Question: I am running Android Studio and setting breakpoints, but on both of my IF...ELSE conditions, the code is not being executed. It seems to me that such a thing is impossible. Either the IF or the ELSE should be true... right?
The code is this:
'''
if (lastReading.isItTimeYet(Calendar.getInstance()))
{
lastReadingReturn = lastReading.SensorReadingChanges(z_value, chkOrient, inclination, rotation);
if (lastReadingReturn.isEmpty())
{
String EMPTY = "TRUE";
// DO NOTHING
}
else
{
int stopHERE = 0;
}
}
'''
lastReadingReturn is a string. It is getting a value from SensorReadingChanges just fine. I don't see any errors being thrown.
I put break points on both the 'String EMPTY = "TRUE";' line and the 'int stopHERE = 0;' line, but neither is hit. I can stop on the line before the if. But when I try to step into or step over the next line, the debugger jumps to the first line of code that is OUT of the If clause. In other words, it just skips it.
I have run it with both conditions (i.e. the string being checked is empty and the string being checked has a value) but it doesn't matter. Neither is hit.
Here is a screenshot of my Android Studio running in debugger:

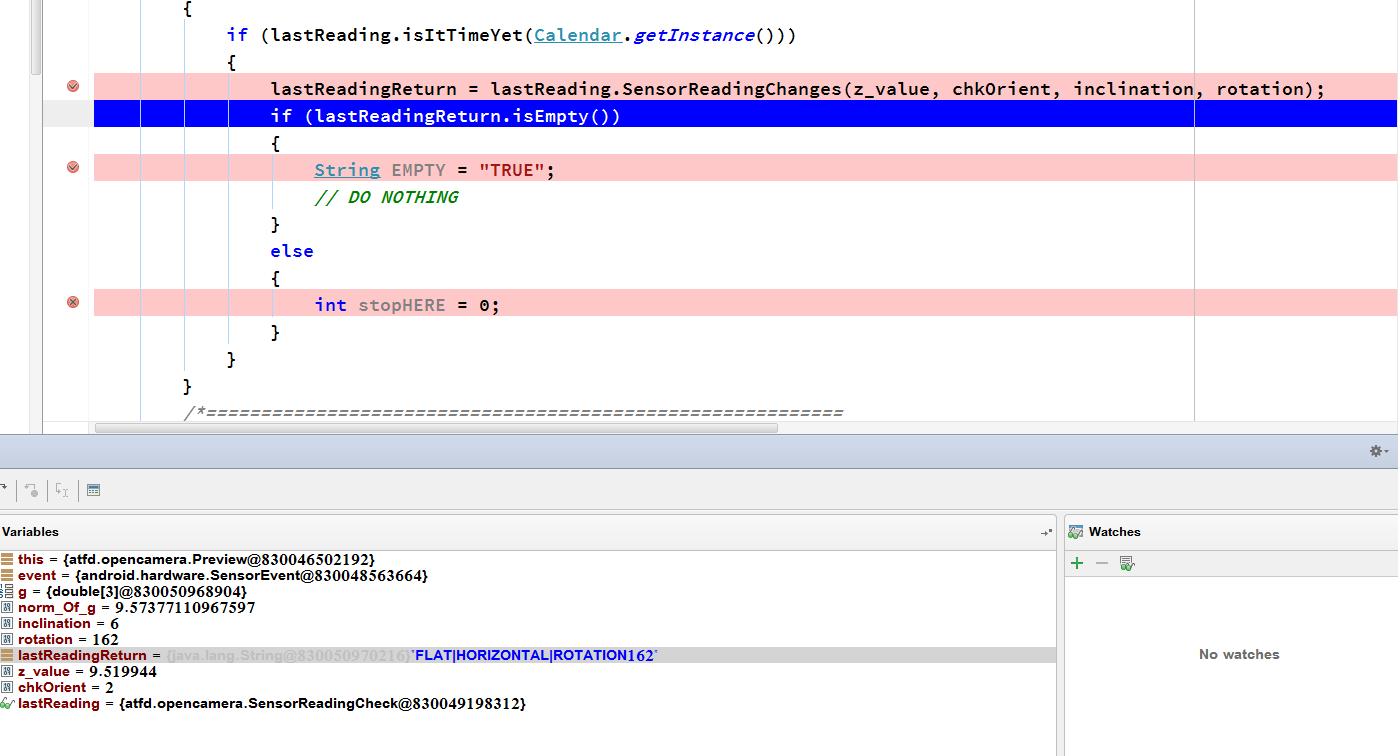
Answer: Both your if-block and your else-block contains code that is very likely to be removed by the compiler during optimization since they actually don't anything.
Try replacing them with something that actually does something like logging a message or move the declaration of 'EMPTY' and 'stopHERE' outside of their respective blocks.
'''
String EMPTY;
int stopHERE;
if (lastReading.isItTimeYet(Calendar.getInstance()))
{
lastReadingReturn = lastReading.SensorReadingChanges(z_value, chkOrient, inclination, rotation);
if (lastReadingReturn.isEmpty())
{
EMPTY = "TRUE";
// DO NOTHING
System.out.println("Doing nothing");
}
else
{
stopHERE = 0;
System.out.println("stopHERE set to zero");
}
}
'''
Edit: Since I'm not being believed I simulated OPs issue in Android Studio:
'''
final Random random = new Random();
if(random.nextInt(1) != 0) {
String EMPTY = "EMPTY";
} else {
int stopHERE = 0;
}
'''

So, Android Studio is actually warning us that there is no executable code inside our else-block where the breakpoint is.
When run, this will only pause execution once, on row 18 (since 'random.nextInt(1)' will be 0).